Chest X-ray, AP view. Patient: 40 years old, sex M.
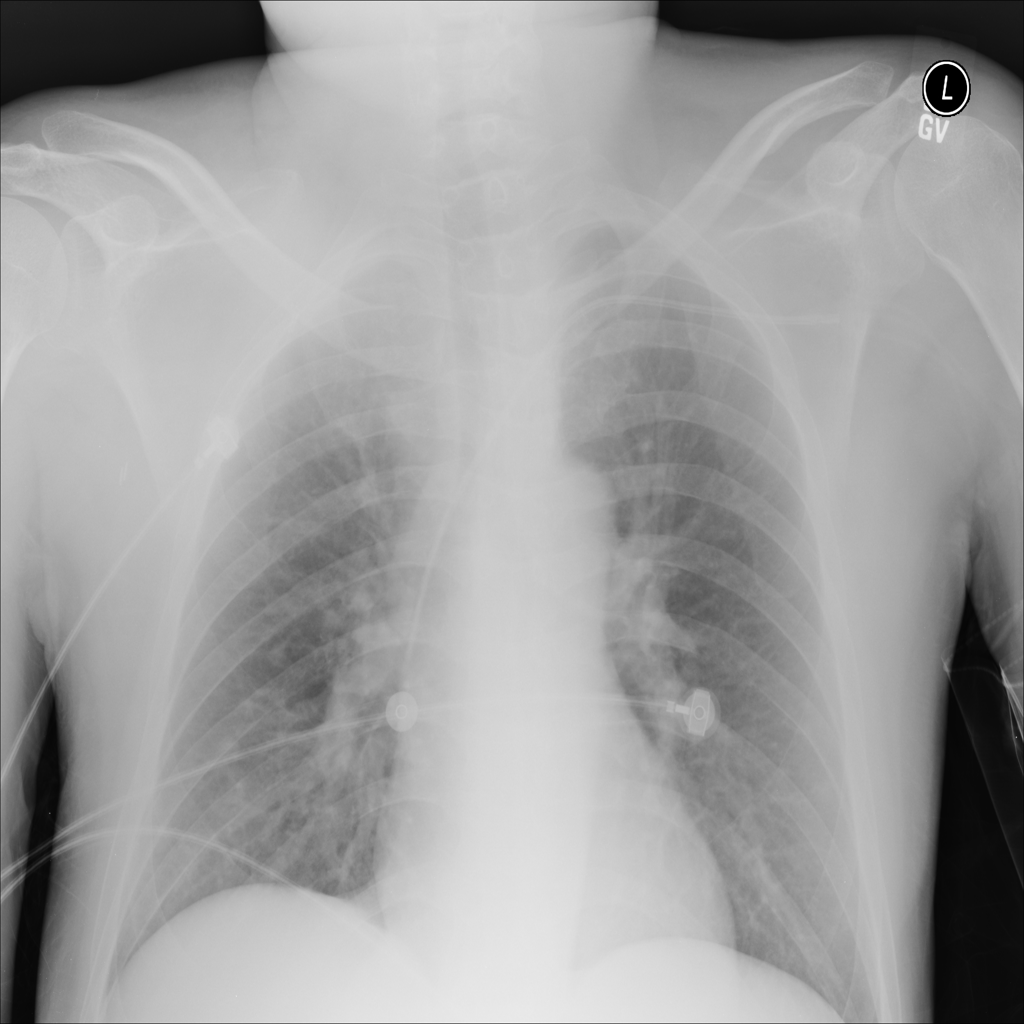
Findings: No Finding